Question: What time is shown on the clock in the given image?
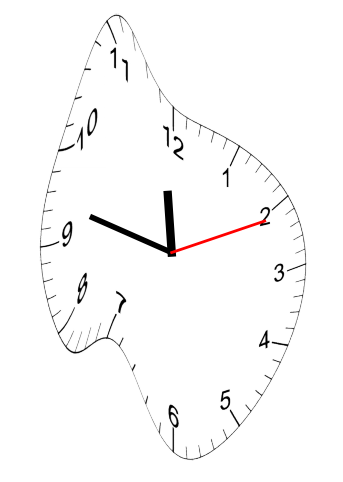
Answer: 11:47:11